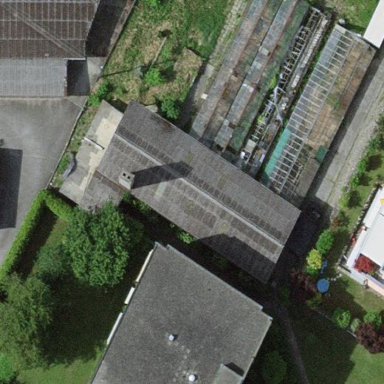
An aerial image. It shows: Greenhouse.